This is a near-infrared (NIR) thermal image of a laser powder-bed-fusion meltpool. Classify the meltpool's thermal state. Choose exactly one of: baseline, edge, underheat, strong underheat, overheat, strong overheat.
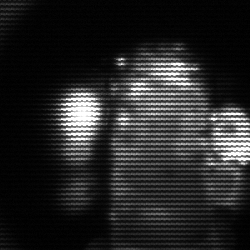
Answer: strong underheat